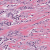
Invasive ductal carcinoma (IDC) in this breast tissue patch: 1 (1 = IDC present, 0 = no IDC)